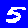
Digit: 5